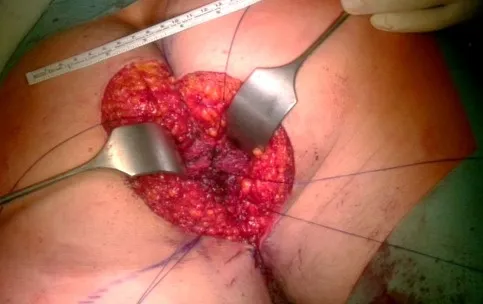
After resection, the mucosa of the musculus ani externus was fixed by circular sutures into the edge of the skin.
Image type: medical_photograph (other_medical_photograph)